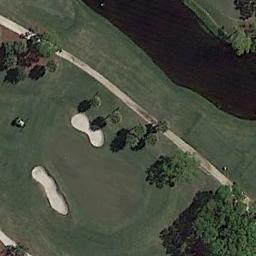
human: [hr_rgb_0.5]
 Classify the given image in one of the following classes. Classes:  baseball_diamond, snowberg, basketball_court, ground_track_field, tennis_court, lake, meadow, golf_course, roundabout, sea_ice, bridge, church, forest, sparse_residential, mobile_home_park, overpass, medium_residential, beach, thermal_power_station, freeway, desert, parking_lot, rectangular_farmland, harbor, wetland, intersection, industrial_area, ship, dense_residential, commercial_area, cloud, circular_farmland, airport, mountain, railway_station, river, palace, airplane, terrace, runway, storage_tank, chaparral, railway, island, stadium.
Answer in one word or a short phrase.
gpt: golf_course